Question: I've made a 15x15 GridView that contains 225 TextViews, numbered 0 to 224. I have access (via 'getChildAt(int position)') to all of the rows that fit on the screen at once, which is 180 TextViews or the first 12 rows. What I want to do is invoke a method (called 'playSoE()') that changes the background of all the TextViews to a different color. However changing the last 3 rows is a problem since they're off-screen. I've been looking up a way to get past this but all I'm getting is "it's impossible". If that's the case, then at least I want to the hidden TextViews to update once they are partially on the screen so the user won't notice the difference. Does anyone know how I would implement either of these?

As you can see, there's 120 TextViews that are complete/partially on screen while 60 on the right of the screen and 45 below the screen. For some reason, nesting the GridView into a 'HorizontalScrollView' was all that was needed to access the TextViews on the right. I tried doing the same for 'ScrollView' and the TextViews on the bottom, but nothing I tried has worked.
MainActivity.java:
'''
public class MainActivity extends ActionBarActivity {
private boolean mIsPlaying;
private int primesLE;
private GridView mGridView;
private ArrayAdapter<TextView> mAdapter;
@Override
public void onCreate(Bundle savedInstanceState) {
super.onCreate(savedInstanceState);
setContentView(R.layout.activity_main);
mIsPlaying = false;
ViewGroup.LayoutParams layoutParams;
primesLE = 225;
int numOfColumns = (int)Math.round(Math.sqrt((double) primesLE));
int numOfRows = (int)Math.ceil((double)primesLE/(double)numOfColumns);
View v1 = findViewById(R.id.title_horizontalScrollView);
View v2 = v1.findViewById(R.id.relativelayout);
mGridView = (GridView) v2.findViewById(R.id.mGridView);
layoutParams = mGridView.getLayoutParams();
layoutParams.width = 150*numOfColumns; //this is in pixels
mGridView.setLayoutParams(layoutParams);
mGridView.setNumColumns(numOfColumns);
mAdapter = new ImageAdapter(this, android.R.layout.simple_list_item_1, primesLE);
mGridView.setAdapter(mAdapter);
}
@Override
public boolean onCreateOptionsMenu(Menu menu) {
// Inflate the menu; this adds items to the action bar if it is present.
getMenuInflater().inflate(R.menu.menu_main, menu);
return true;
}
private void playSoE(){
Log.d("mAdapter.getCount()","" + mAdapter.getCount()); //225
Log.d("mGridView.getCount()",""+mGridView.getCount()); //225
Log.d("mGridView.getChildCount()",""+mGridView.getChildCount()); //180
for(int i = 0; i < 180;i++){ //NPE from 180 or higher
Log.d("Getting view number",""+i);
mGridView.getChildAt(i).setBackgroundColor(Color.BLUE);
}
}
@Override
public boolean onOptionsItemSelected(MenuItem item) {
int id = item.getItemId();
Log.d("Menu","Button Pressed");
if (id == R.id.action_settings) {
return true;
}
else if (id == R.id.action_status){
if(mIsPlaying) {
mIsPlaying = false;
item.setIcon(R.drawable.ic_action_play);
item.setTitle("Play");
playSoE();
}
else {
mIsPlaying = true;
item.setIcon(R.drawable.ic_action_pause);
item.setTitle("Pause");
}
return true;
}
return super.onOptionsItemSelected(item);
}
}
'''
ImageAdapter.java:
'''
public class ImageAdapter extends ArrayAdapter {
private Context mContext;
private int mCount;
public ImageAdapter(Context c, int resource, int count) {
super(c, resource);
mContext = c;
mCount = count;
}
public int getCount() {
return mCount;
}
public Object getItem(int position) {
return null;
}
public long getItemId(int position) {
return 0;
}
// create a new ImageView for each item referenced by the Adapter
public View getView(int position, View convertView, ViewGroup parent) {
TextView textView;
if (convertView == null) {
// if it's not recycled, initialize some attributes
textView = new TextView(mContext);
textView.setGravity(Gravity.CENTER);
textView.setLayoutParams(new GridView.LayoutParams(100, 100));
} else {
textView = (TextView) convertView;
}
textView.setBackgroundColor(Color.RED);
textView.setText("" + position);
return textView;
}
}
'''
activity_main.xml:
'''
<?xml version="1.0" encoding="utf-8"?>
<HorizontalScrollView xmlns:android="http://schemas.android.com/apk/res/android"
xmlns:tools="http://schemas.android.com/tools"
android:layout_width="match_parent"
android:layout_height="match_parent"
android:id="@+id/title_horizontalScrollView"
android:fillViewport="true">
<RelativeLayout
android:layout_width="match_parent"
android:layout_height="match_parent"
tools:context=".MainActivity"
android:id="@+id/relativelayout">
<GridView
android:id="@+id/mGridView"
android:layout_width="match_parent"
android:layout_height="match_parent"
android:columnWidth="90dp"
android:verticalSpacing="10dp"
android:horizontalSpacing="10dp"
android:stretchMode="columnWidth"
android:gravity="center"
/>
</RelativeLayout>
</HorizontalScrollView>
'''
menu_main.xml:
'''
<?xml version="1.0" encoding="utf-8"?>
<menu xmlns:android="http://schemas.android.com/apk/res/android"
xmlns:app="http://schemas.android.com/apk/res-auto">
<item android:id="@+id/action_status"
android:icon="@drawable/ic_action_play"
android:title="Play"
app:showAsAction="always"/>
<item android:id="@+id/action_stop"
android:icon="@drawable/ic_action_stop"
android:title="Stop"
app:showAsAction="always"/>
<item android:id="@+id/action_settings"
android:title="@string/action_settings"
app:showAsAction="never" />
</menu>
'''
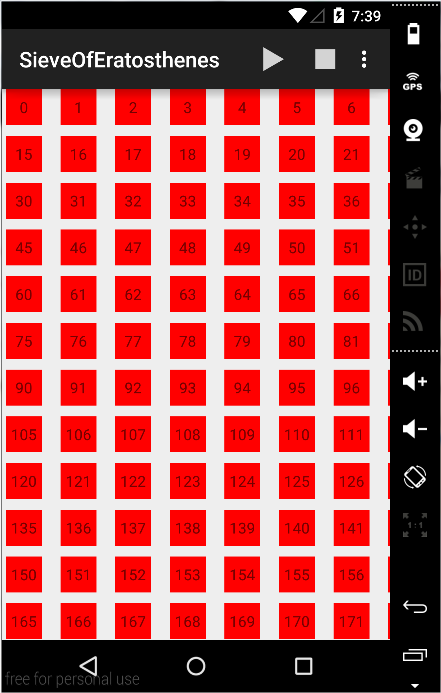
Answer: You got a very ugly solution there :D you should learn more about 'adapters' and 'recycled views'
here's what you should do,
'''
// adapter class
private boolean setBlueBackground = false;
public View getView(int position, View convertView, ViewGroup parent) {
TextView textView;
if (convertView == null) {
// if it's not recycled, initialize some attributes
textView = new TextView(mContext);
textView.setGravity(Gravity.CENTER);
textView.setLayoutParams(new GridView.LayoutParams(100, 100));
} else {
textView = (TextView) convertView;
}
if(setBlueBackground)
textView.setBackgroundColor(Color.BLUE);
else
textView.setBackgroundColor(Color.RED);
textView.setText("" + position);
return textView;
}
public void setBlueBg(boolean blue) {
setBlueBackground = blue;
notifyDataSetChanged();
}
'''
now all you have to do to change colors is
'''
mAdapter.setBlueBg(true); // or false to make it red
'''
it will replace this
'''
for(int i = 0; i < 180;i++){ //NPE from 180 or higher
Log.d("Getting view number",""+i);
mGridView.getChildAt(i).setBackgroundColor(Color.BLUE);
}
'''
there you go.